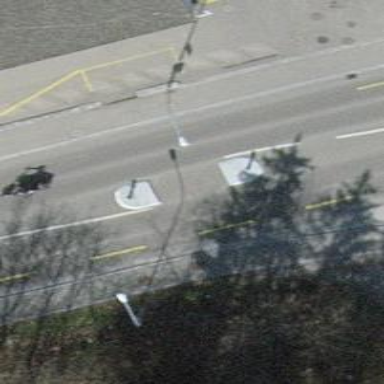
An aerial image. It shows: Unmarked crossing with pedestrian island.